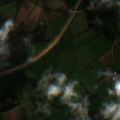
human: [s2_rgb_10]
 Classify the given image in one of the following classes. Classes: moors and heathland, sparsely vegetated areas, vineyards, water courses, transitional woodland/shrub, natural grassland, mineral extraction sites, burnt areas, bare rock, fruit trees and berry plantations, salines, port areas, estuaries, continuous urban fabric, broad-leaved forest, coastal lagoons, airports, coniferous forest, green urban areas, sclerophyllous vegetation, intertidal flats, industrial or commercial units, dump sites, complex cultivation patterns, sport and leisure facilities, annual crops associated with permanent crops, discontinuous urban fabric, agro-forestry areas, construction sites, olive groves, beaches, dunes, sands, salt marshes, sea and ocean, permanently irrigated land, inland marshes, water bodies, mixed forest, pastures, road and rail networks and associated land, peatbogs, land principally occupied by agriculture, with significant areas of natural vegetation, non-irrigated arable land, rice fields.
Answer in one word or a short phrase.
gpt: construction sites, non-irrigated arable land, pastures, complex cultivation patterns